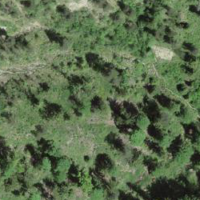
EUNIS habitat code: 45
Species observed at this site:
Equisetum telmateia
Epipactis atrorubens